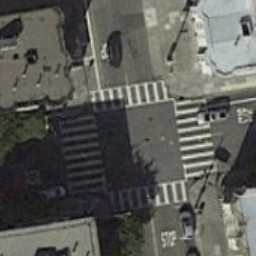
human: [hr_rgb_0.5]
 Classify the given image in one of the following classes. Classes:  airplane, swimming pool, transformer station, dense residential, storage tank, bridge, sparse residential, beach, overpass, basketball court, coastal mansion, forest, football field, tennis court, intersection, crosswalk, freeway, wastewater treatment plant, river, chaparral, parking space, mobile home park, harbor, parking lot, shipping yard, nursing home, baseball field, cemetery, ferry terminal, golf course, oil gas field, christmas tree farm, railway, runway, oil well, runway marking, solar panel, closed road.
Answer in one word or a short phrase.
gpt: crosswalk